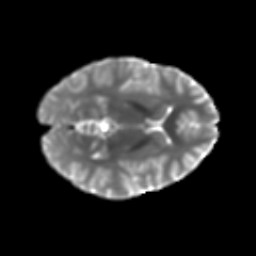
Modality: T2w
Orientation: axial
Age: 14
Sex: female
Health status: ill
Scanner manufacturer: ge
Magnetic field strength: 3 T
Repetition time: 6.752 s
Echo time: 0.079 s